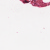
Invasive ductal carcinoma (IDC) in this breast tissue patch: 0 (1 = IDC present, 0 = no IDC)